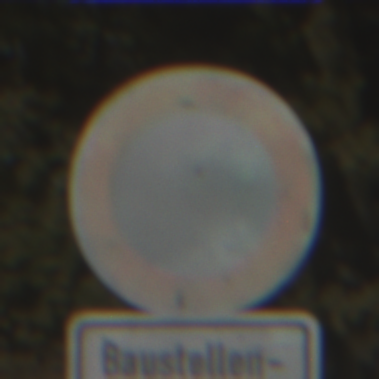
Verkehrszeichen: VerbotFahrzeugeAllerArt
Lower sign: SonstigeFahrzeugePersonengruppenFrei1
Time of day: MorningAfternoon
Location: Outdoor (Nature)
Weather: PartlyCloudy
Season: NotSpecified
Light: Natural